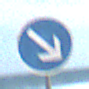
Verkehrszeichen: VorgeschriebeneVorbeifahrtRechts
Umgebung: Outdoor, Nature
Tageszeit: Midday
Wetter: PartlyCloudy
Licht: Natural
Jahreszeit: NotSpecified
Kontrast: MediumContrast